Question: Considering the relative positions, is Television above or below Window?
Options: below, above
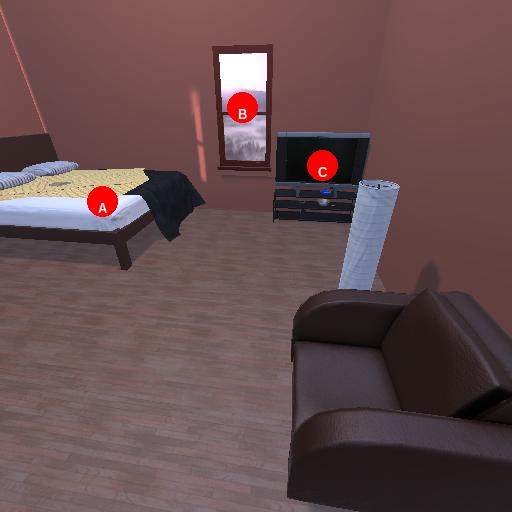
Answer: below